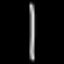
Label: line